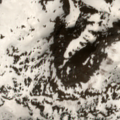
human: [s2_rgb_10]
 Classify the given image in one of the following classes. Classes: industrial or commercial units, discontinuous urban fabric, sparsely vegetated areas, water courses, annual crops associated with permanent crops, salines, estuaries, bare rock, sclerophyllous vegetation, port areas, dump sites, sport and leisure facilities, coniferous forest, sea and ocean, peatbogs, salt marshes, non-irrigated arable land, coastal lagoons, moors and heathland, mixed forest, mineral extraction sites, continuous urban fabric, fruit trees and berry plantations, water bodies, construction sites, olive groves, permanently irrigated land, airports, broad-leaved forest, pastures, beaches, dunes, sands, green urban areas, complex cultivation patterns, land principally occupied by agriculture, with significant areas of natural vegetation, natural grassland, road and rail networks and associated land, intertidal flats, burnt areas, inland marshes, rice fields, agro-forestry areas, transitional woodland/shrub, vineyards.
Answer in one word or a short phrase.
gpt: moors and heathland, bare rock, sparsely vegetated areas